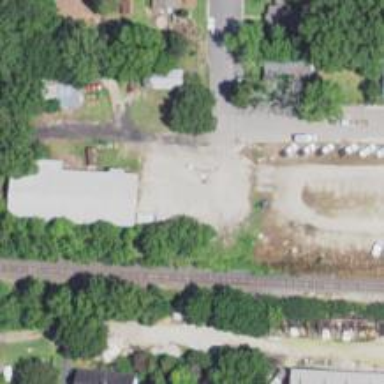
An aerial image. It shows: Railway siding with rails.